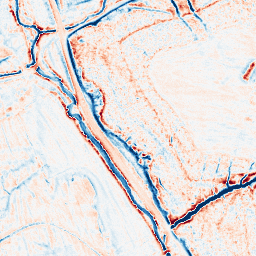
Category: edge_preserving
Decomposition family: anisotropic_diffusion
Decomposition parameters: iterations: 20
kappa: 30
gamma: 0.15
Upsampling method: bicubic
Upsampling parameters: scale: 4
Upsampling scale: 4